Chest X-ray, AP view. Patient: 48 years old, sex M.
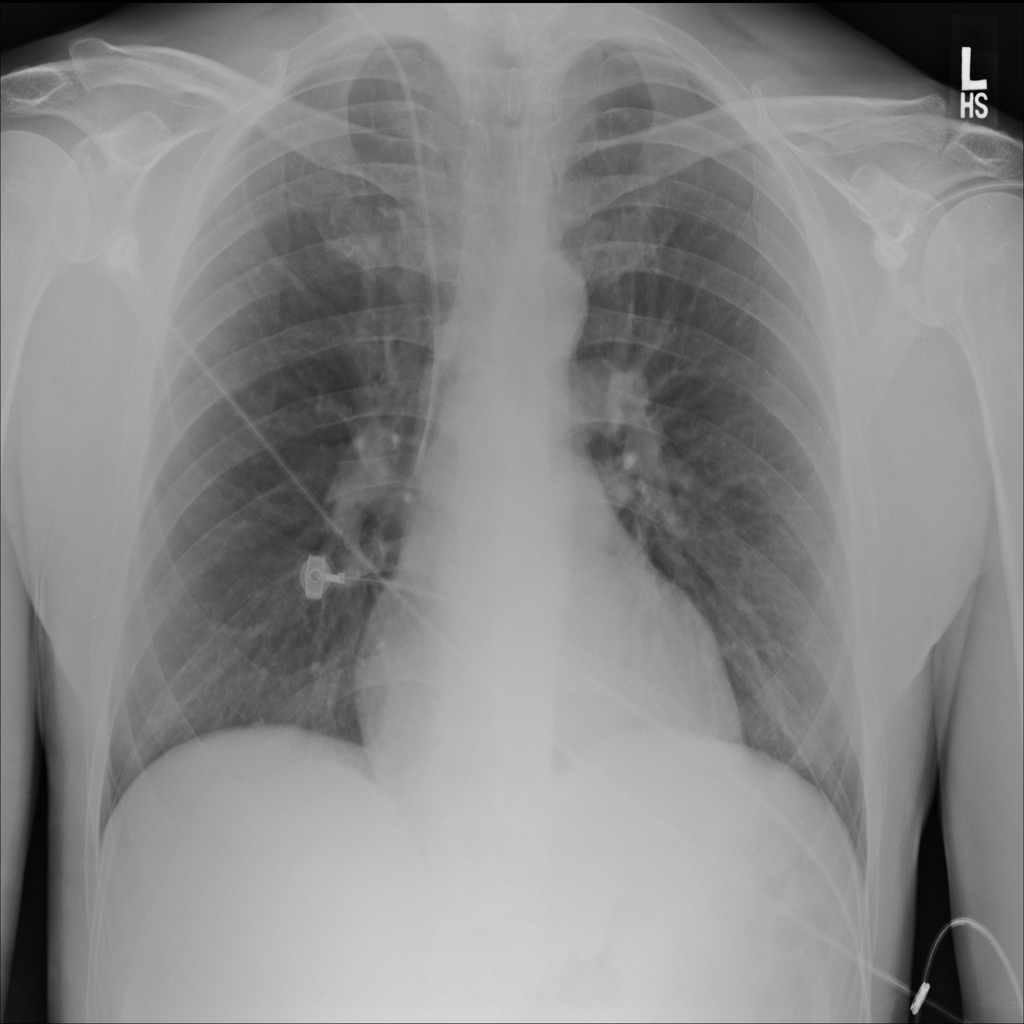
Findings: No Finding